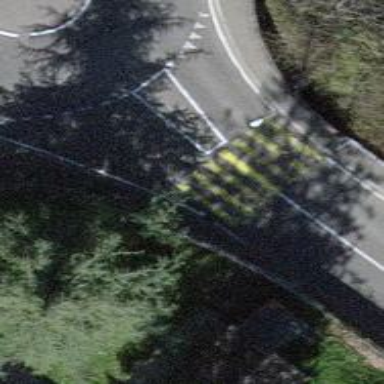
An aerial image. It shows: Asphalt footway with uncontrolled zebra crossing.